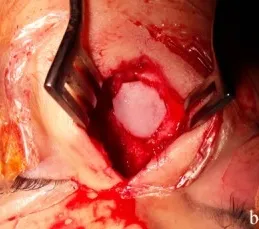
The clogging of the bone defect by the external table of the frontal bone.
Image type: medical_photograph (other_medical_photograph)